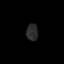
Tissue: prostate
Cell type: B cells
Senescence score: 0.7108
Nuclear area (px): 189
Mean DAPI intensity: 42.582